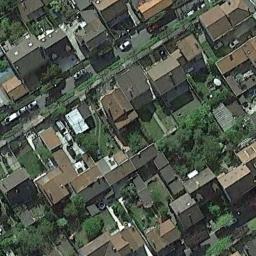
Label: residential